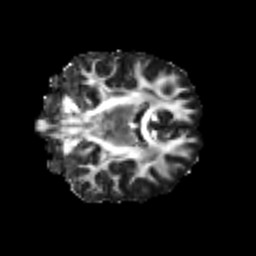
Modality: FA
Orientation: coronal
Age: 25
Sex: male
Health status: healthy
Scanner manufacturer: siemens
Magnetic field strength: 3 T
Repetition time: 3.6 s
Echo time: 0.092 s